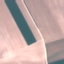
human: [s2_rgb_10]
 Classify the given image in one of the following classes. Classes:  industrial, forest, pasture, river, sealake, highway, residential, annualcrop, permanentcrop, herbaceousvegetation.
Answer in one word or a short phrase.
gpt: AnnualCrop